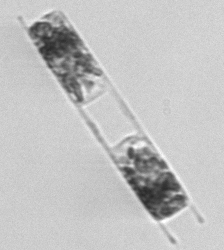
Label: Hemiaulus